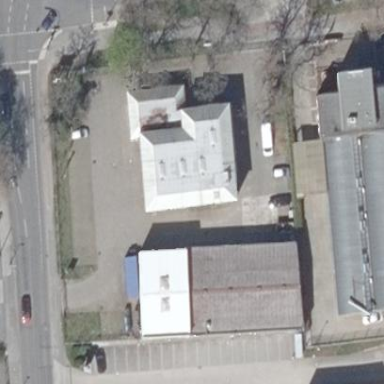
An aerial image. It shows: Retail building housing car repair shop.